Question: Working under iOS with XCode 5.1.1 and iOS-Simulator 7.1, the following error occurs whenever I try to read more than 43 images in a vector-array (see screenshot below):

My code looks like this :
'''
int num_pict = 52;
std::vector<cv::Mat> image_test(num_pict);
for (int i = 0; i < num_pict; i++) {
// Read image mat
image_test[i] = [in_image_array[i] CVMat];
}
'''
What could be the problem ?
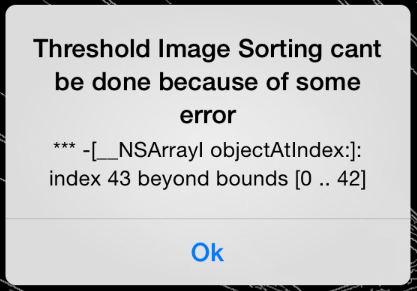
Answer: Try this. It would resolve the issue. You are trying to access 43 rd index but in array there are only 0 - 42 indexes available
'''
int num_pict = 43;
std::vector<cv::Mat> image_test(num_pict);
for (int i = 0; i < num_pict; i++) {
// Read image mat
image_test[i] = [[in_image_array[i] CVMat];
}
'''